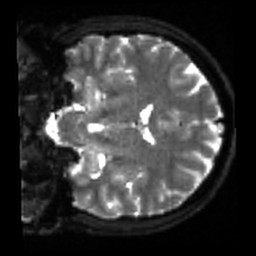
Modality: sbref
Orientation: coronal
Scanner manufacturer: siemens
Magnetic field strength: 3 T
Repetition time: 4 s
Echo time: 0.0594 s